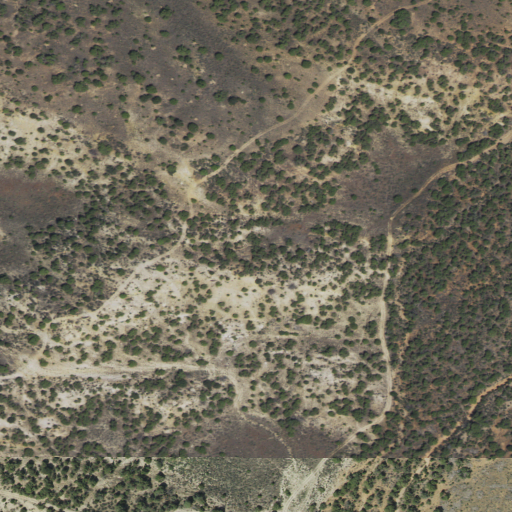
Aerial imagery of mountains in Wyoming named Tepee Mountains containing shrub and evergreen forest